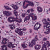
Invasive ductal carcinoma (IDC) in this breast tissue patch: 0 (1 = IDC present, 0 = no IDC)